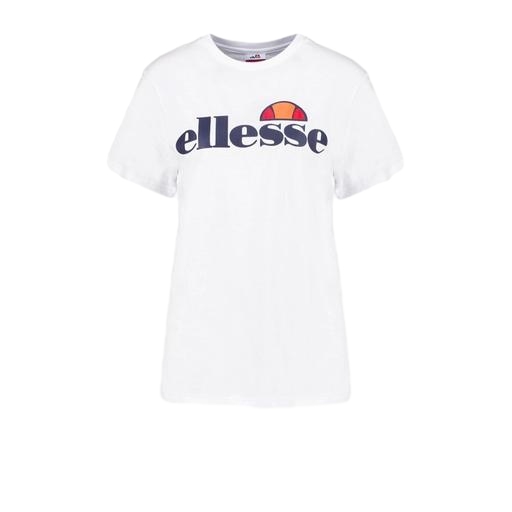
jersey tee, white logo-print t-shirt, white melrose t-shirt, white background